Field crop: tomato
Growth stage: 1
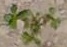
Species: portulaca